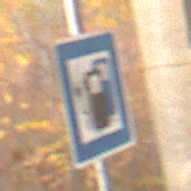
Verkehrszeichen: LadestationFuerElektrofahrzeuge
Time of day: SunriseSunset
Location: Roofed (Suburban)
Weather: Clear
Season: NotSpecified
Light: Natural